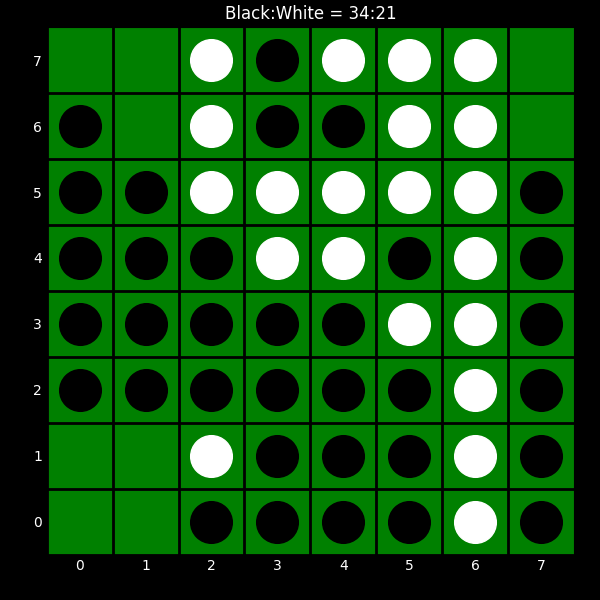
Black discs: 34
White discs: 21